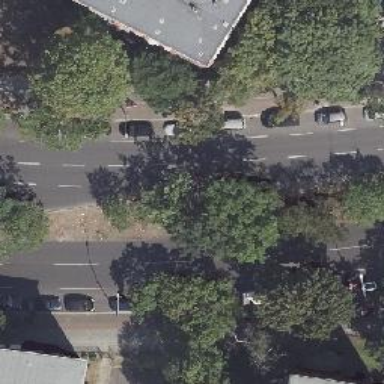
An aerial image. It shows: Secondary road with asphalt surface and cycle track on the right.